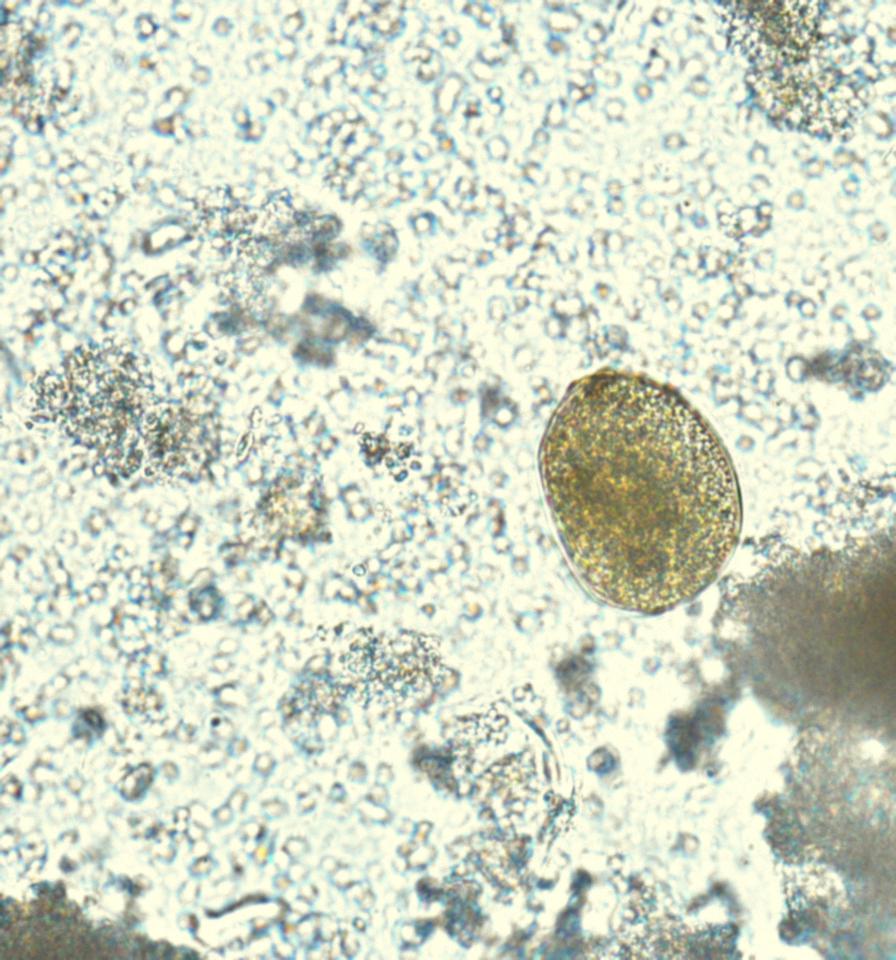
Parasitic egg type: Paragonimus spp